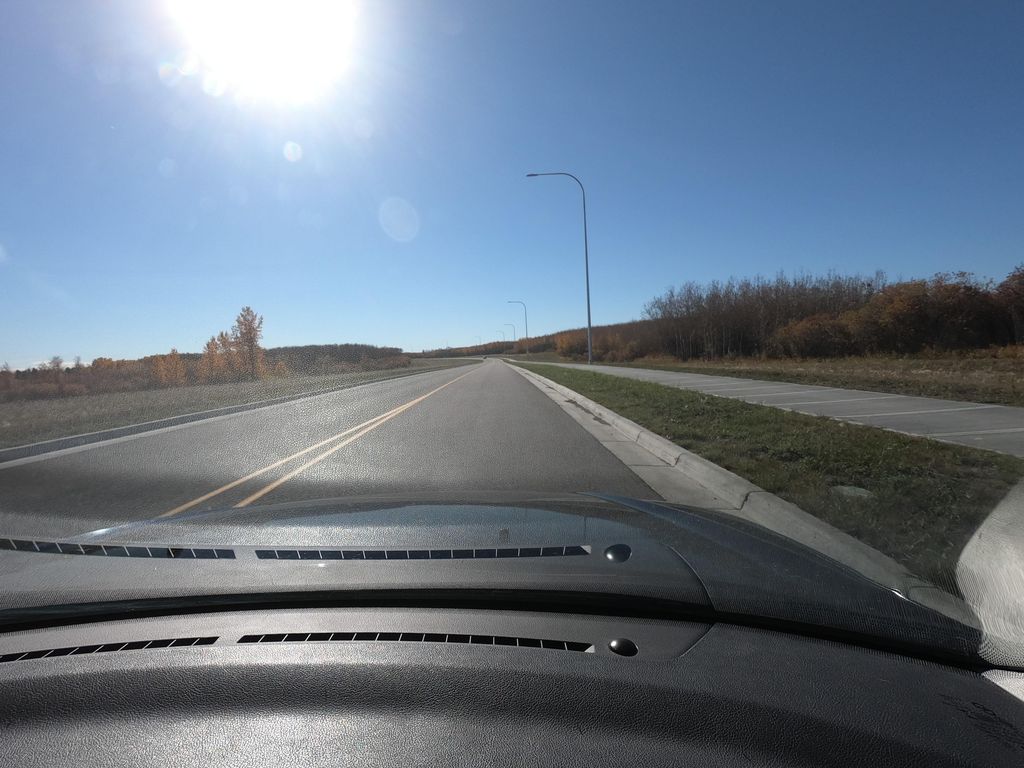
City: calgary